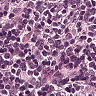
Metastatic tissue present: no